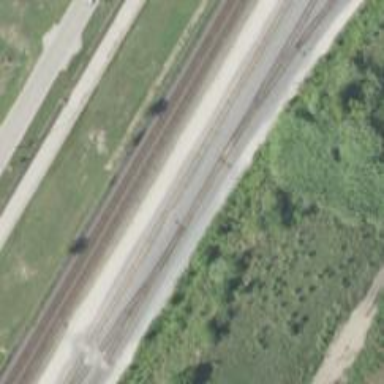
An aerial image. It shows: Railway siding with rails.